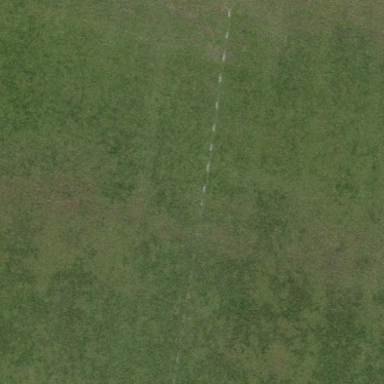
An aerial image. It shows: Soccer pitch for outdoor sports and leisure activities.